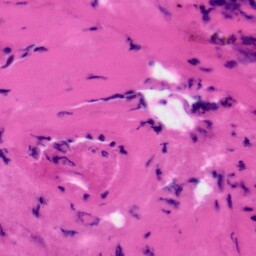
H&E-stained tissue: Tonsil